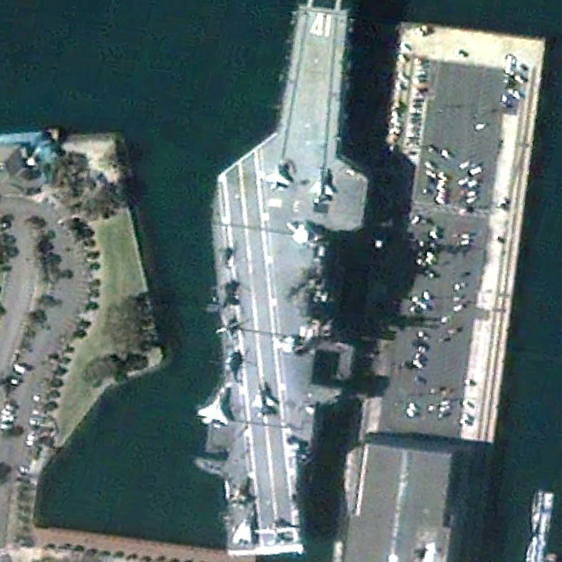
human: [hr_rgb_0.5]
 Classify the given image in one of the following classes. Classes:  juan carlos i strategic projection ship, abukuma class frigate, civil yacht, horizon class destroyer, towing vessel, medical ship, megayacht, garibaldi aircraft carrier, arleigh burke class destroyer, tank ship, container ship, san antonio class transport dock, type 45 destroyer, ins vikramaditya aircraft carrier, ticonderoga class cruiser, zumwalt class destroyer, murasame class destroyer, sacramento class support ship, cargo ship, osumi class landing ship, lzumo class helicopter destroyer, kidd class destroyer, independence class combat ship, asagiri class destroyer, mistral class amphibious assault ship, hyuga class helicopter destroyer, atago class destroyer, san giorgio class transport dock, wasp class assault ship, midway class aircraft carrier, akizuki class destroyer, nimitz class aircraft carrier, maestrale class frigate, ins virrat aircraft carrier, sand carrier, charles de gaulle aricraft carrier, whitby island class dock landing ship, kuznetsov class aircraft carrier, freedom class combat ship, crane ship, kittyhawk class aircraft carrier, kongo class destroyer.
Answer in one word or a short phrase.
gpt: Midway class aircraft carrier